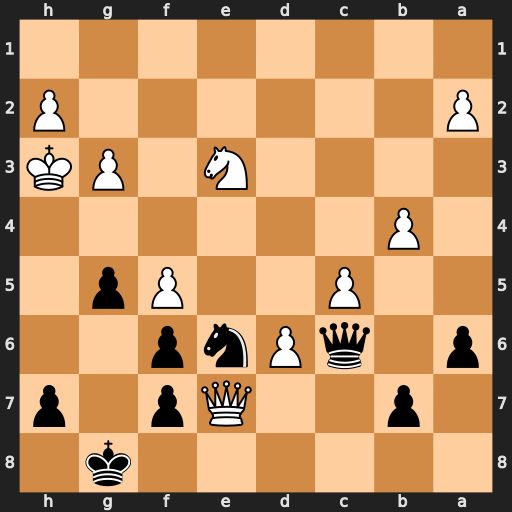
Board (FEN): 6k1/1p2Qp1p/p1qPnp2/2P2Pp1/1P6/4N1PK/P6P/8
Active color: b
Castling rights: -
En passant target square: -
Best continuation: Nf4+ gxf4 Qf3#